Question: Trying to modify <URL> OpenGL and GLKit tutorial at raywenderlich.com, I am trying to render a cube from a wavefront obj file, without the per vertex color information and with surface normals. But the thing that is rendered looks nothing like a cube.

For parsing an obj file I have a method (createDrawable) that goes through the obj and saves the info into a struct (Drawable) that contains four things: vertex buffer, index buffer, number of faces in the object and the transform matrix of the object.
(Here are the <URL>
'''
- (Drawable)createDrawable: (NSString *)objFileName {
......
......
// Parsed obj and put info in vertexData and indices arrays.
Drawable _drawable;
_drawable.numFaces = numFaces;
glGenBuffers(1, &_drawable.vertexBuffer);
glBindBuffer(GL_ARRAY_BUFFER, _drawable.vertexBuffer);
glBufferData(GL_ARRAY_BUFFER, sizeof(vertexData) * numFaces * 8, vertexData, GL_STATIC_DRAW);
glGenBuffers(1, &_drawable.indexBuffer);
glBindBuffer(GL_ELEMENT_ARRAY_BUFFER, _drawable.indexBuffer);
glBufferData(GL_ELEMENT_ARRAY_BUFFER, sizeof(indices) * numFaces * 3, indices, GL_STATIC_DRAW);
_drawable.matrix = GLKMatrix4Identity;
_drawable.matrix = GLKMatrix4Translate(_drawable.matrix, 0.0f, 0.0f, 10.0f);
return _drawable;
}
'''
For rendering I am using another method (renderDrawable) that binds an object's buffers, sets pointers to them and then renders using glDrawElements(..).
'''
- (void) renderDrawable: (Drawable)object {
glBindBuffer(GL_ARRAY_BUFFER, object.vertexBuffer);
glEnableVertexAttribArray(GLKVertexAttribPosition);
glVertexAttribPointer(GLKVertexAttribPosition, 3, GL_FLOAT, GL_FALSE, 0, (const GLvoid *) 0);
glEnableVertexAttribArray(GLKVertexAttribTexCoord1);
glVertexAttribPointer(GLKVertexAttribTexCoord1, 2, GL_FLOAT, GL_FALSE, 0, (const GLvoid *) 3);
glEnableVertexAttribArray(GLKVertexAttribNormal);
glVertexAttribPointer(GLKVertexAttribNormal, 3, GL_FLOAT, GL_FALSE, 0, (const GLvoid *) 5);
glBindBuffer(GL_ELEMENT_ARRAY_BUFFER, object.indexBuffer);
glDrawElements(GL_LINES, sizeof(object.indexBuffer) * 3 * object.numFaces, GL_UNSIGNED_BYTE, (const GLvoid *) object.indexBuffer);
}
'''
I think I am doing something wrong with the buffers (part of createDrawable shown here and renderDrawable, in the .m file), but I just can't figure out what it is.
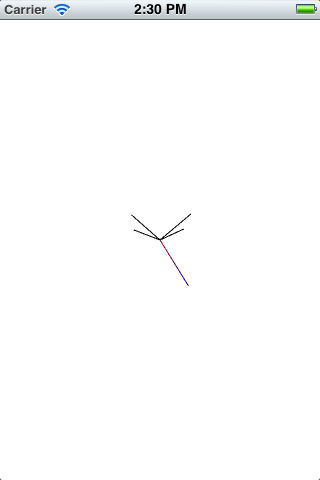
Answer: I think that the "stride" param in glVertexArrayPointer should be set to 8 * sizeof(float) for instance (size of a single vertex)
'''
glVertexAttribPointer(GLKVertexAttribNormal, 3, GL_FLOAT, GL_FALSE, 8 * sizeof(float), (const GLvoid *) 5);
'''
when stride is 0 - that means attribs are stored in a continous way... but you have interleaved attribs so you must provide some more info to OpenGL.
Another issue: what is the 'sizeof(vertexData) * numFaces * 8'... I think is should be: 'sizeof(vertexData) * numFaces * 3'
And for index buffer: 'sizeof(indices) * numFaces * 3' - I think it should be 'sizeof(int) * numFaces * 3'
int - type for indices, but you have GL_BYTE (that means that you can have only 256 different indices!)
when rendering:
glDrawArrays - you have index buffer bound, so set the last param to NULL